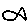
Label: fish